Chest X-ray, PA view. Patient: 60 years old, sex M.
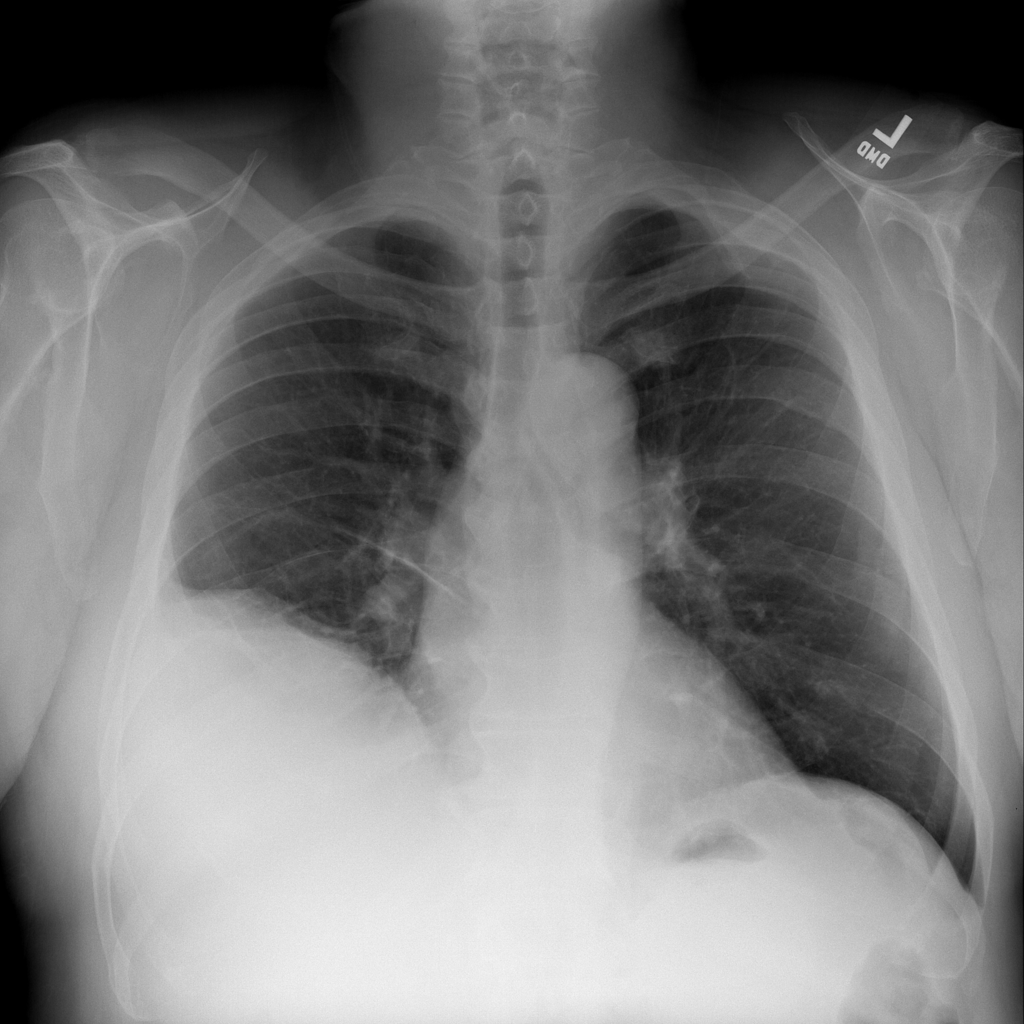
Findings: Atelectasis